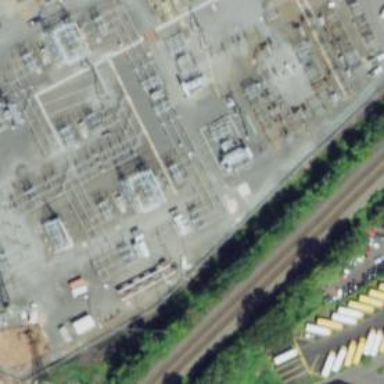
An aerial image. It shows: Substation for power.